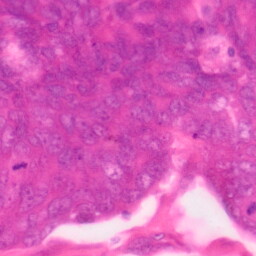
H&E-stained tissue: Colon